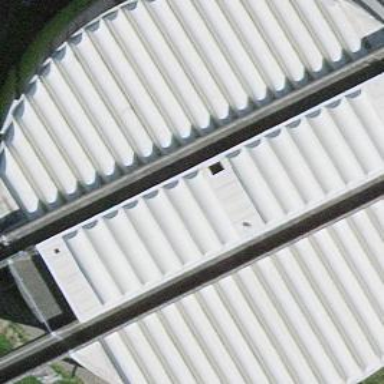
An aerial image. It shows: Industrial building with storage tank.